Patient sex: M
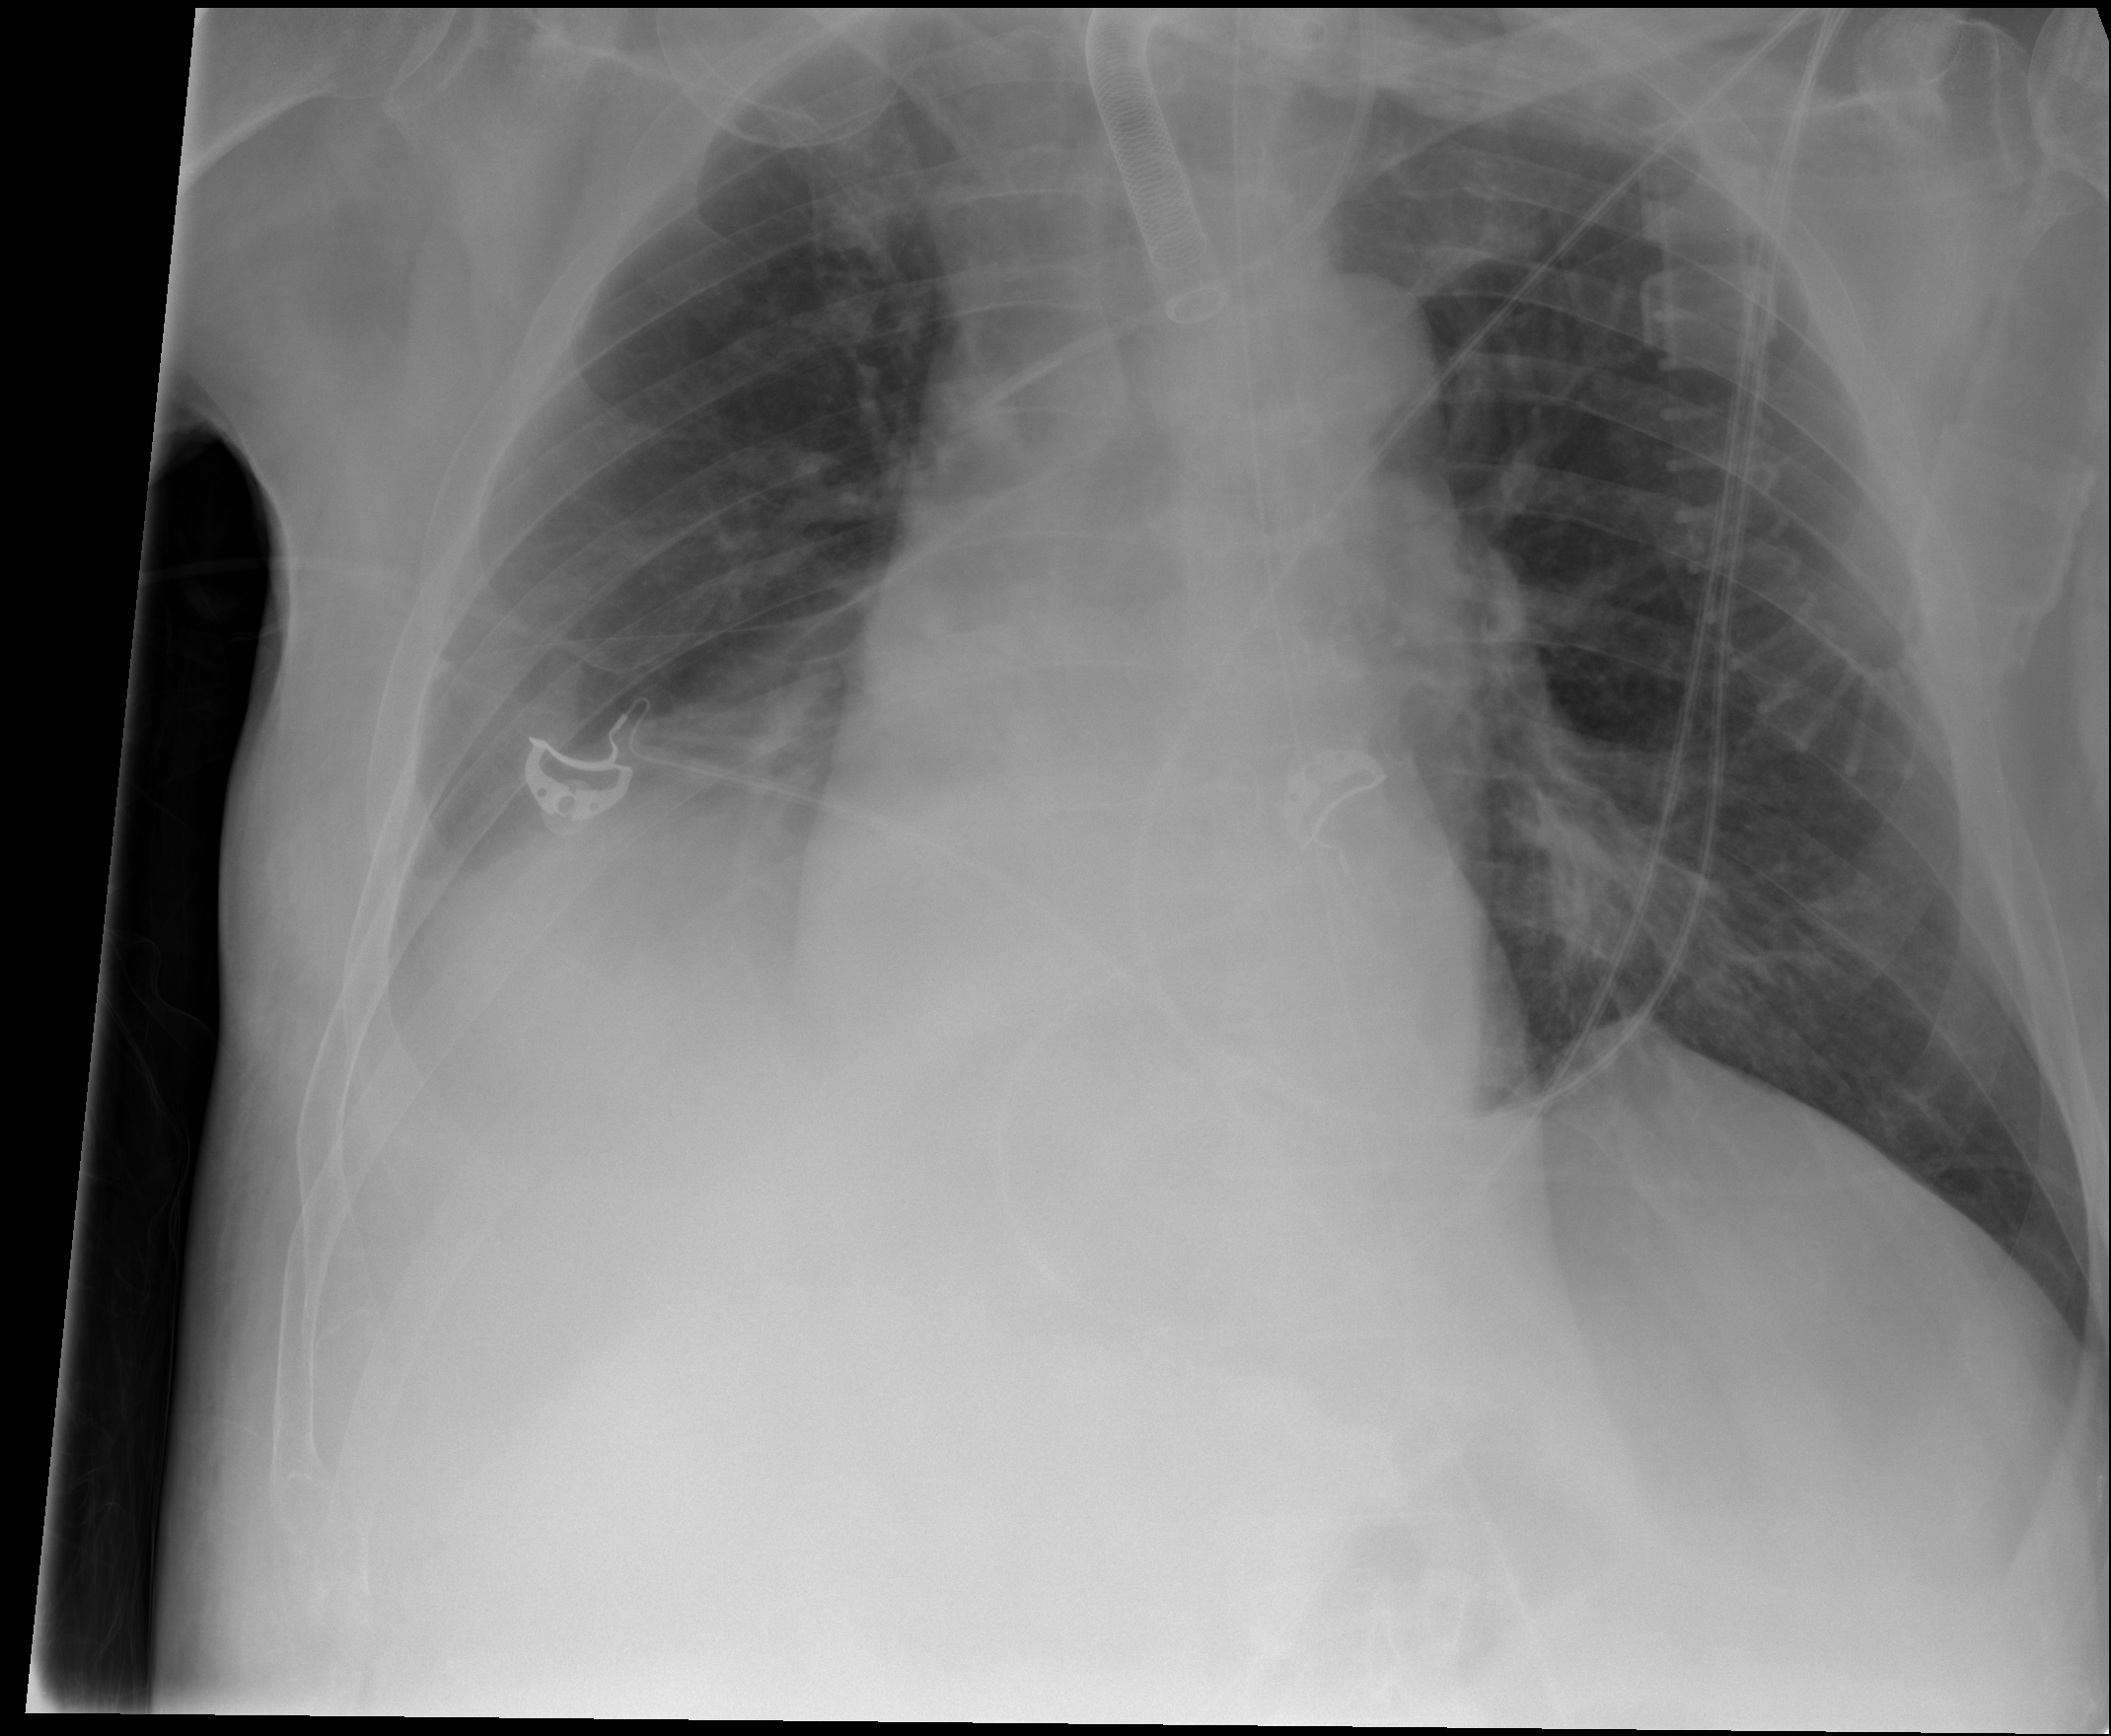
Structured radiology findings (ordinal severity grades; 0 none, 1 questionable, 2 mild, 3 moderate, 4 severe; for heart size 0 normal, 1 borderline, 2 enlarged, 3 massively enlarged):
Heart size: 0
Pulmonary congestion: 2
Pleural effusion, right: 2
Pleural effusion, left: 0
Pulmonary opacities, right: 1
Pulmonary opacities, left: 0
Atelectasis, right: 2
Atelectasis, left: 2